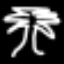
Label: palm tree